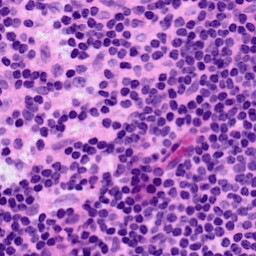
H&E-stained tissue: LymphNode